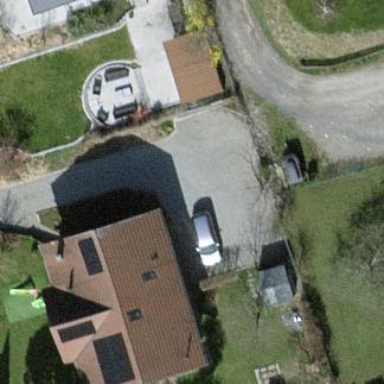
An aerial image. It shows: Residential building with gabled roof.